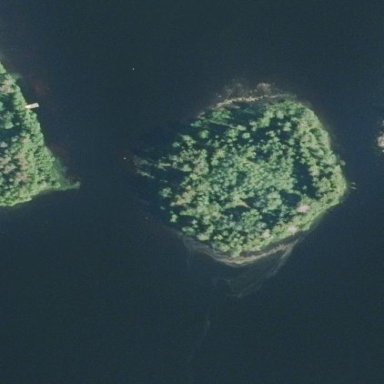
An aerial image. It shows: Image showing island.